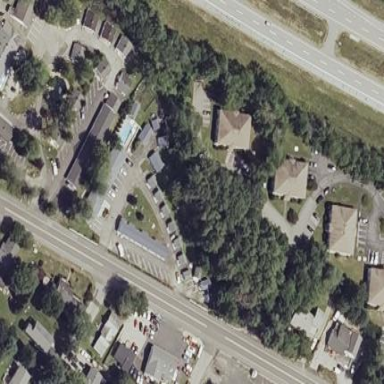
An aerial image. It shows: Commercial area with motel.